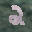
Label: 2